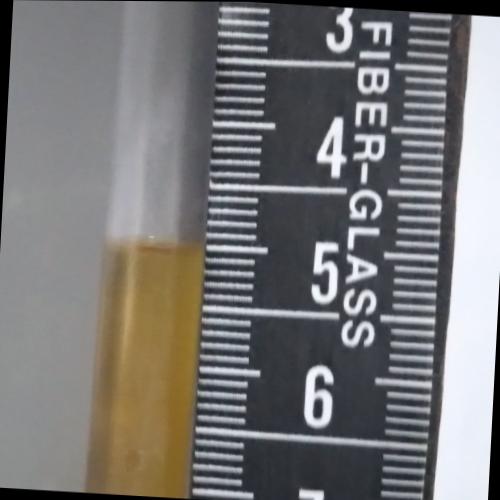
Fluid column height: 5.0 cm